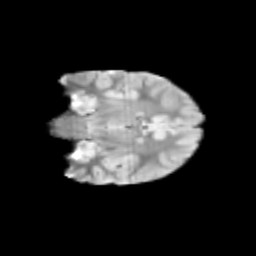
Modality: T2w
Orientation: coronal
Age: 11
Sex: female
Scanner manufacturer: siemens
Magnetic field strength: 3 T
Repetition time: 3.8 s
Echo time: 0.07 s